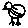
Label: bird